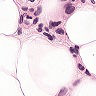
Metastatic tissue present: yes